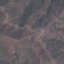
Land use / land cover class: HerbaceousVegetation